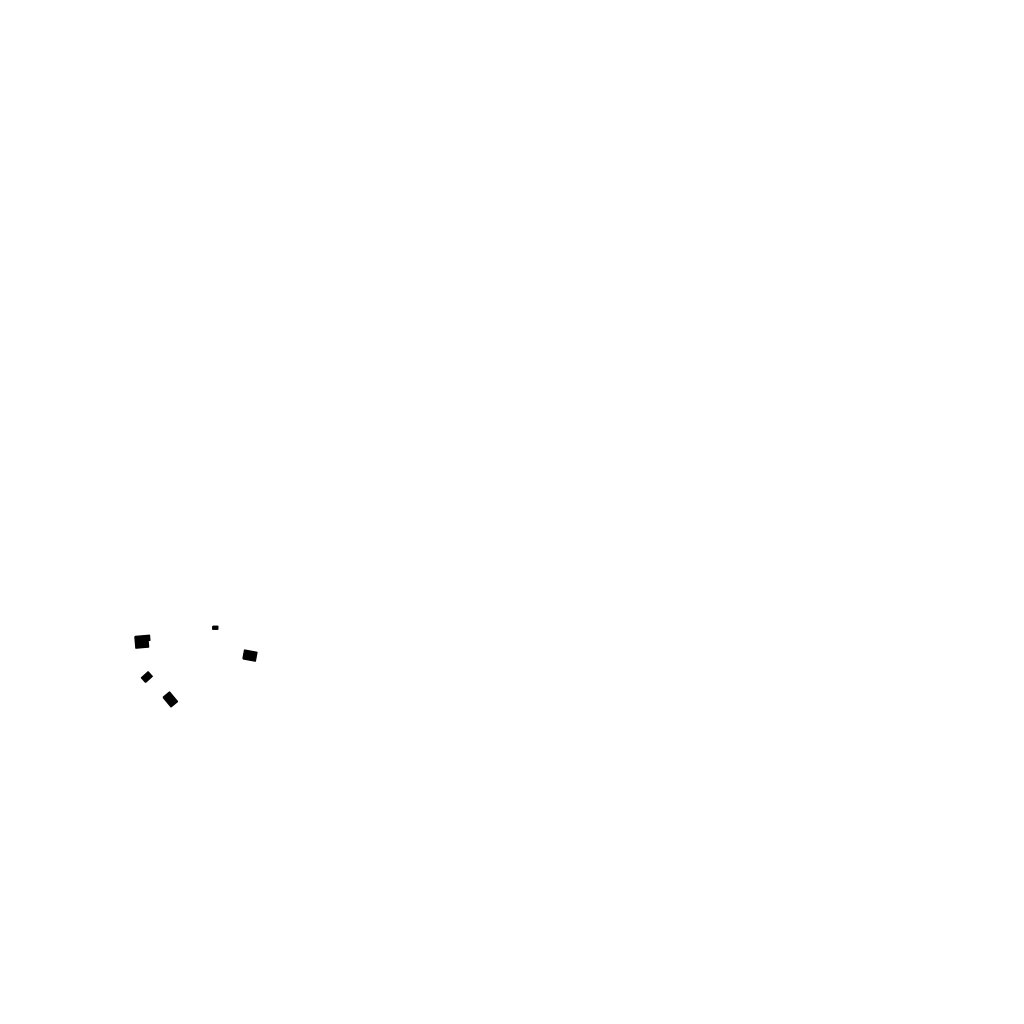
Tags: overhead vector_map, recreation, individual_rise, density_1, Building, 1.0 km²